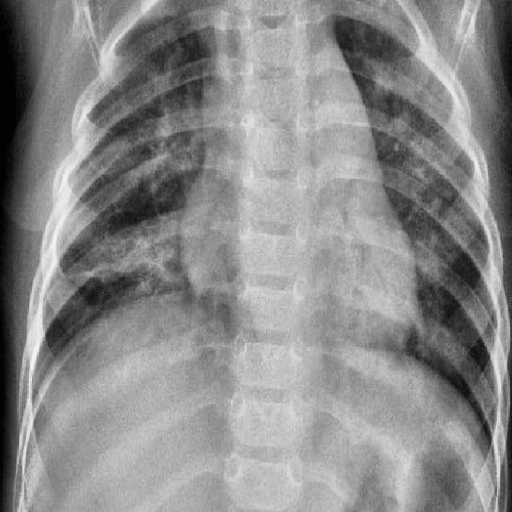
Finding: PNEUMONIA